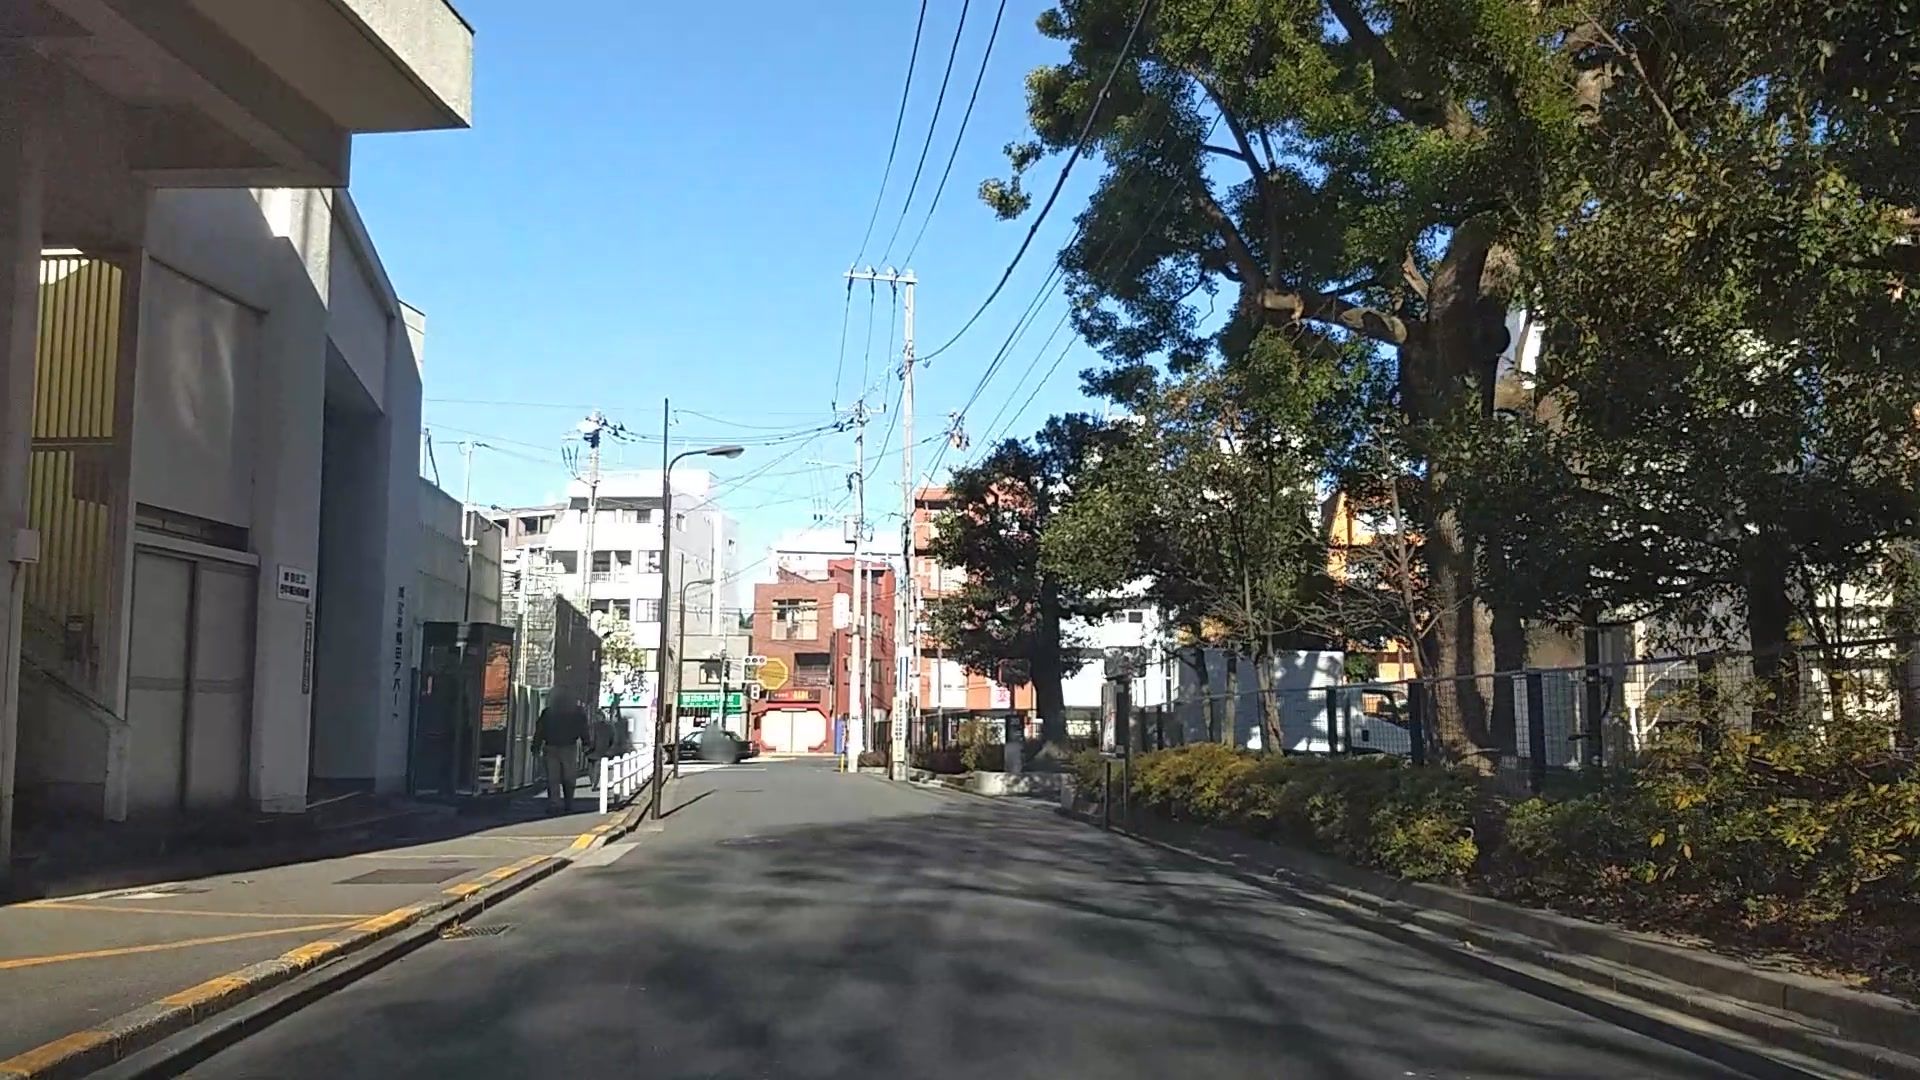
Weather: clear
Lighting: day
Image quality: good
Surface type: driving surface
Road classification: path, service
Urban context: urban centre
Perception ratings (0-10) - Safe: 5.76, Lively: 9.12, Beautiful: 4.72, Boring: 1.1, Depressing: 2.95, Wealthy: 5.48